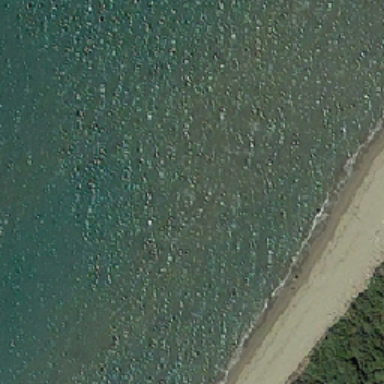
Green plants grow on the beach and the waves on the sea shine .